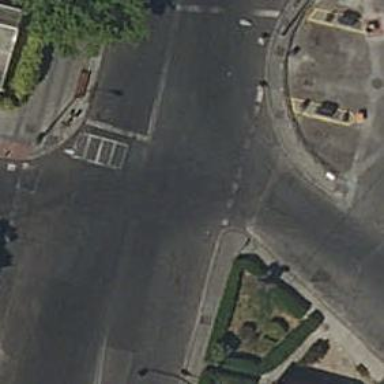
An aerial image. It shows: Crossing with traffic signals.